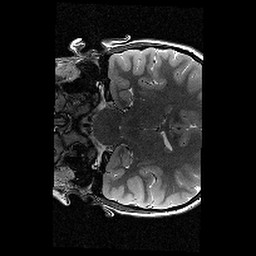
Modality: T2w
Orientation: coronal
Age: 11
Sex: female
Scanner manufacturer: siemens
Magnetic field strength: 3 T
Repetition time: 9.23 s
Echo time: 0.067 s